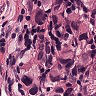
Metastatic tissue present: yes